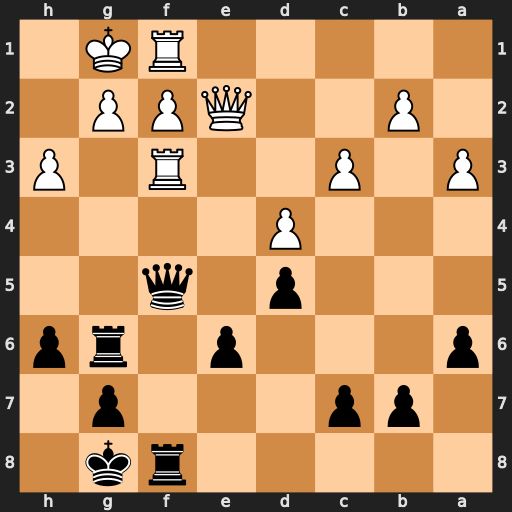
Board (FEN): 5rk1/1pp3p1/p3p1rp/3p1q2/3P4/P1P2R1P/1P2QPP1/5RK1
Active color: b
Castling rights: -
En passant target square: -
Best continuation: Qxf3 Qxf3 Rxf3